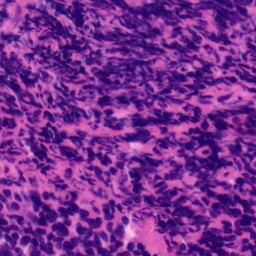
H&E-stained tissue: Tonsil